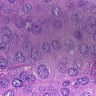
Metastatic tissue present: yes